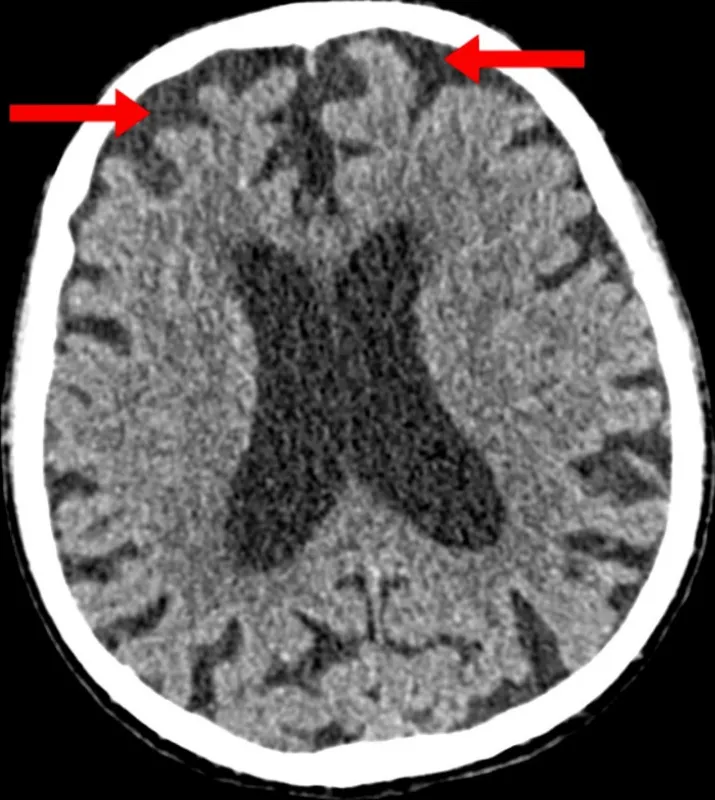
CT brain showing generalized involutional change in proportion to the patient's age (arrows).
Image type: radiology (ct)